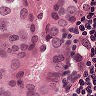
Metastatic tissue present: yes